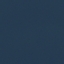
Label: SeaLake